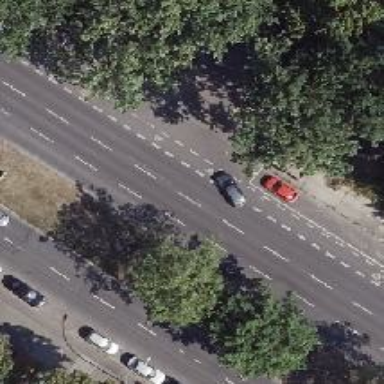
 and parallel parking is available on the right side."